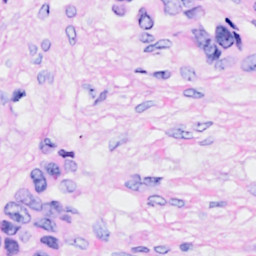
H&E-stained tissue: Breast